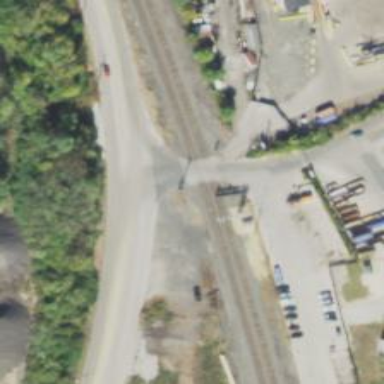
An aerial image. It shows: Level crossing with lights and barriers.